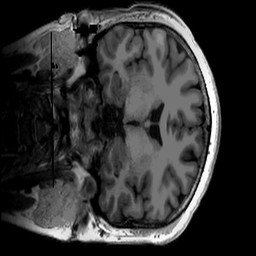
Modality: T1w
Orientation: coronal
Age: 32
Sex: male